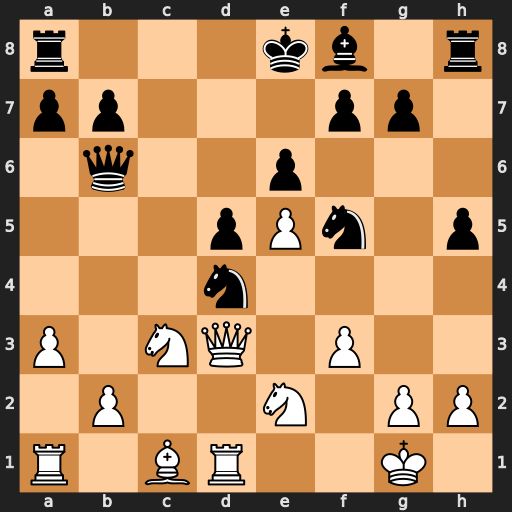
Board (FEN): r3kb1r/pp3pp1/1q2p3/3pPn1p/3n4/P1NQ1P2/1P2N1PP/R1BR2K1
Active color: w
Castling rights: kq
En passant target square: -
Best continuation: Nxd4 Qxd4+ Qxd4 Nxd4 Rxd4